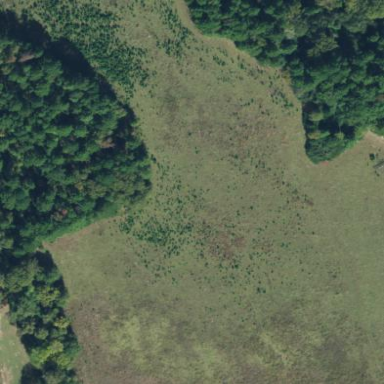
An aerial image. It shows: Pasture area used as meadow.